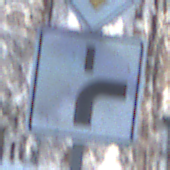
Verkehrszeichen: VerlaufVorfahrtsstrasse8
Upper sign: Vorfahrtsstrasse
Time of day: MorningAfternoon
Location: Outdoor (Nature)
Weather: Clear
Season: Winter
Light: Natural